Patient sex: M
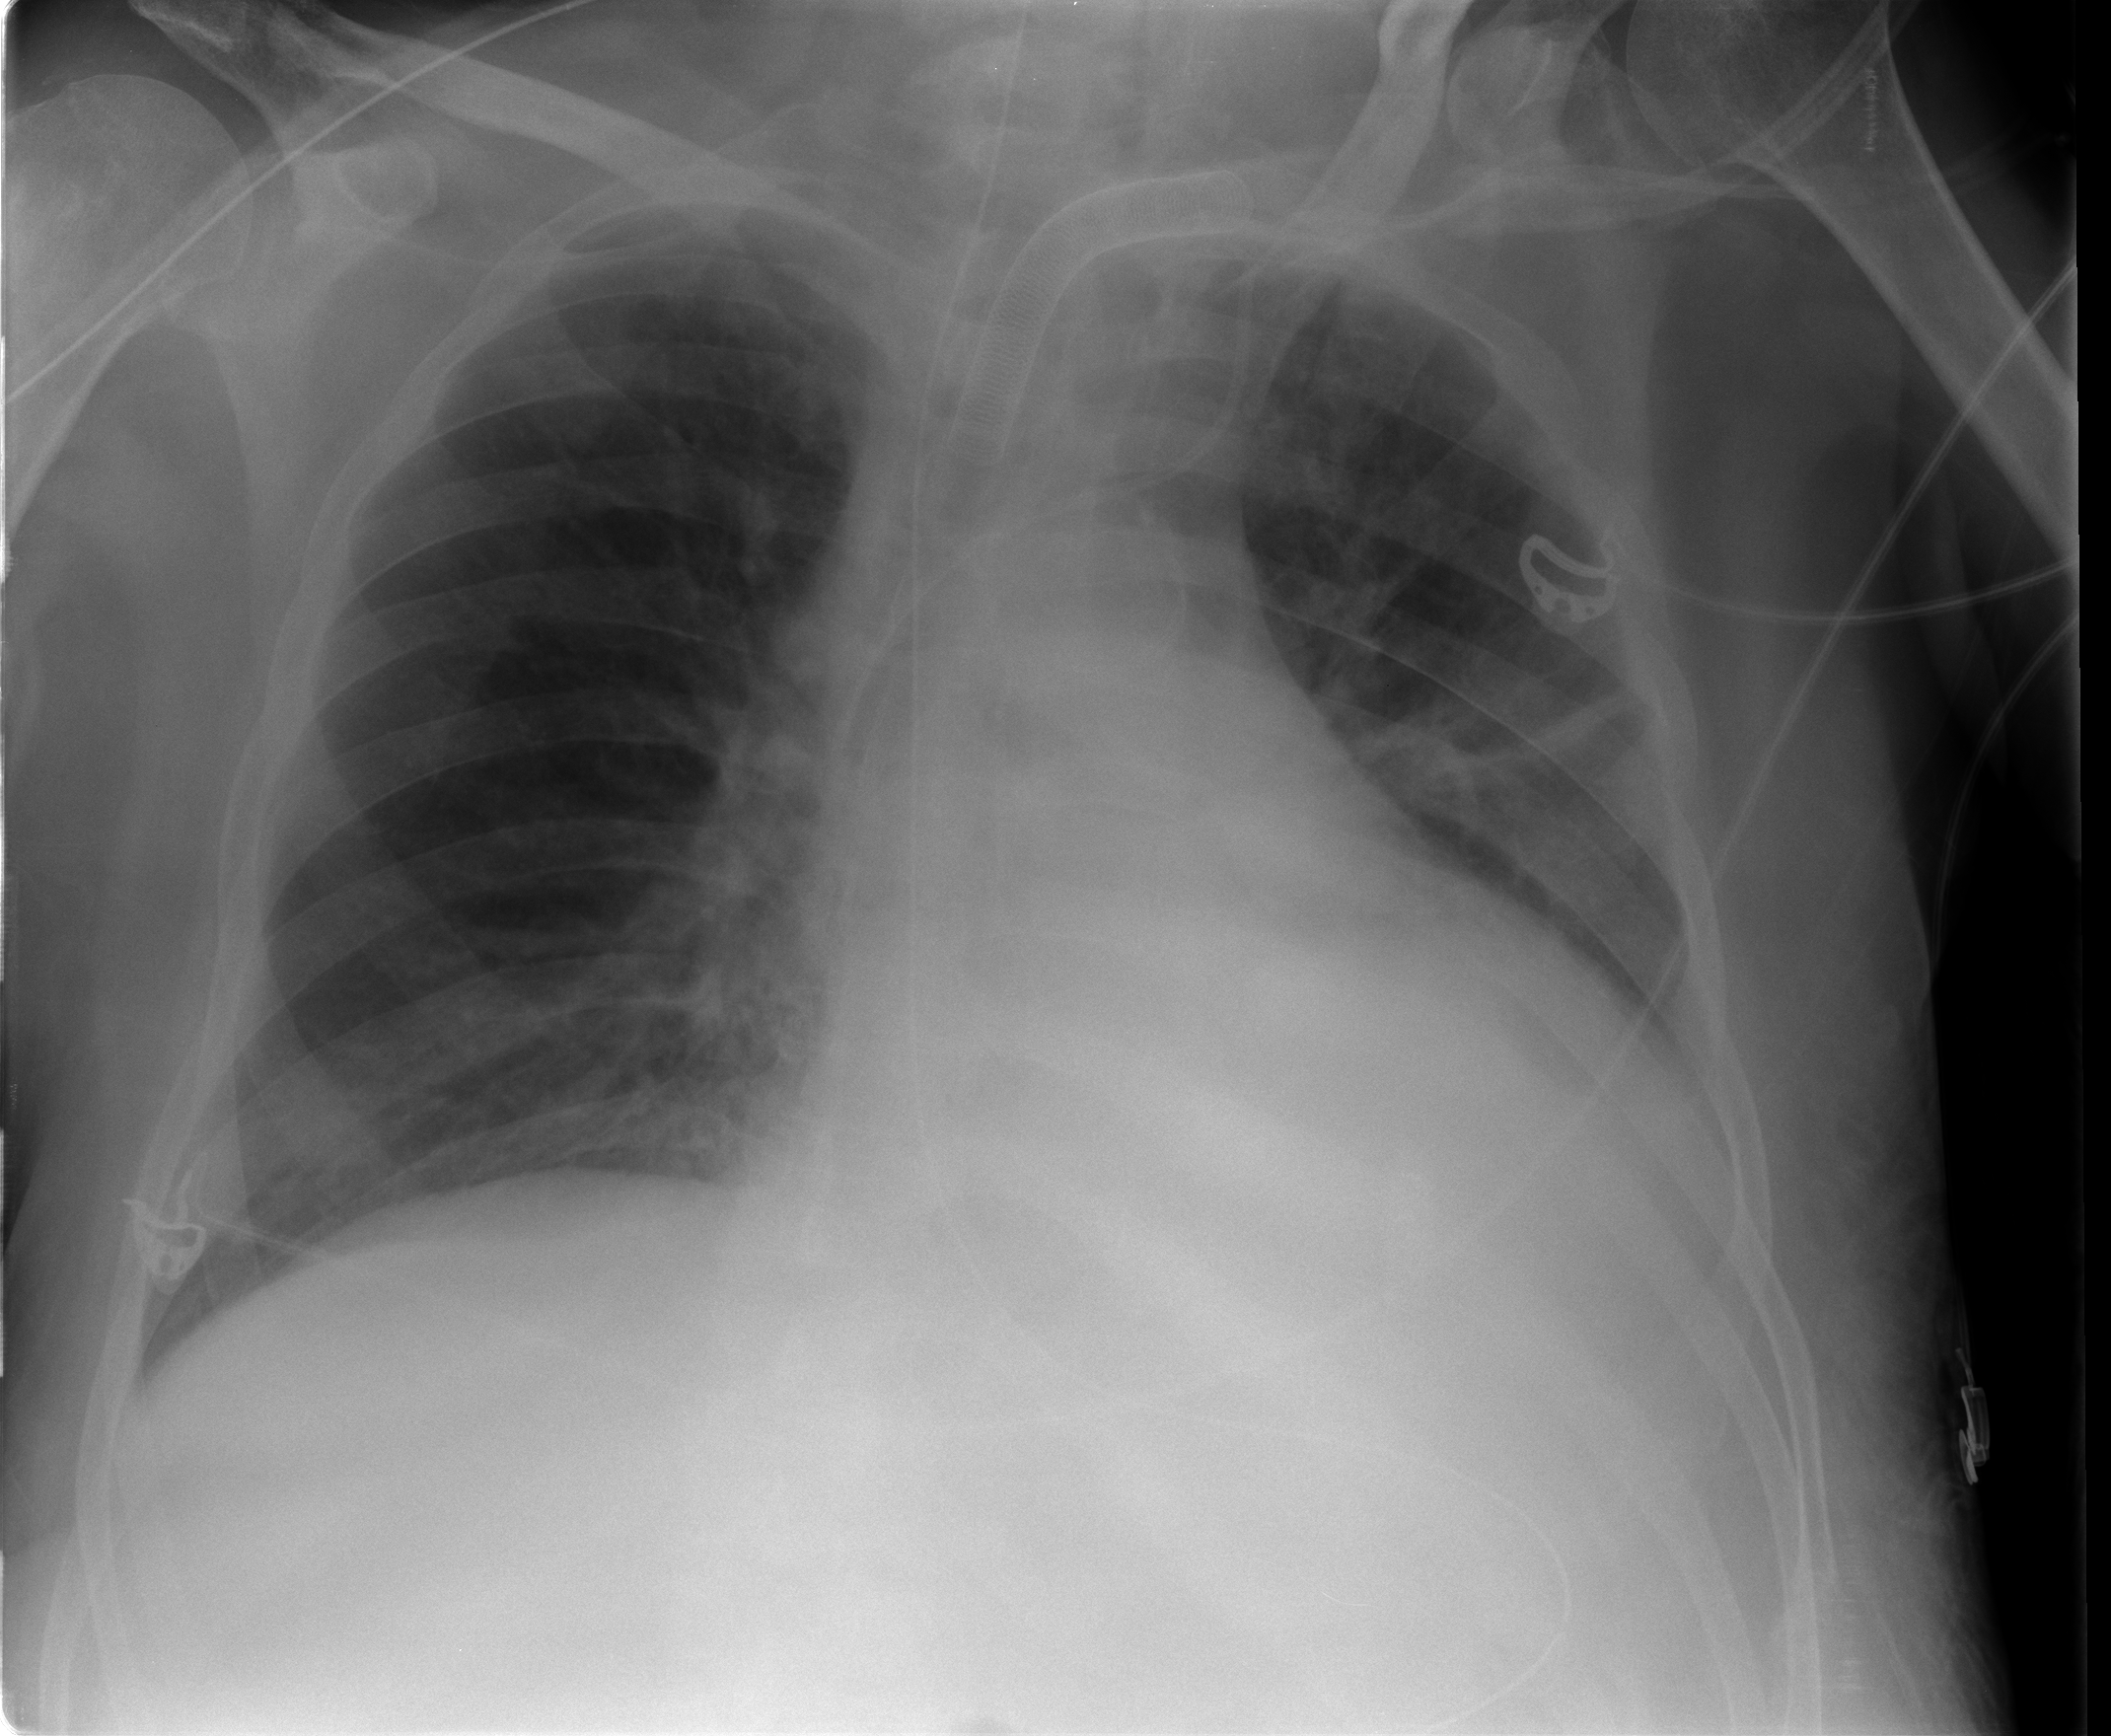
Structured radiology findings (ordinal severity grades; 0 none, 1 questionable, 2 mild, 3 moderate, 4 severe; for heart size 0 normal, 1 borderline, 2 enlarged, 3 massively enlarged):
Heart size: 2
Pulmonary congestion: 0
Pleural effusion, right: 0
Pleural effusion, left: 2
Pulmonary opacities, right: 0
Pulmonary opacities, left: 0
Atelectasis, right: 0
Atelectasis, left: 2